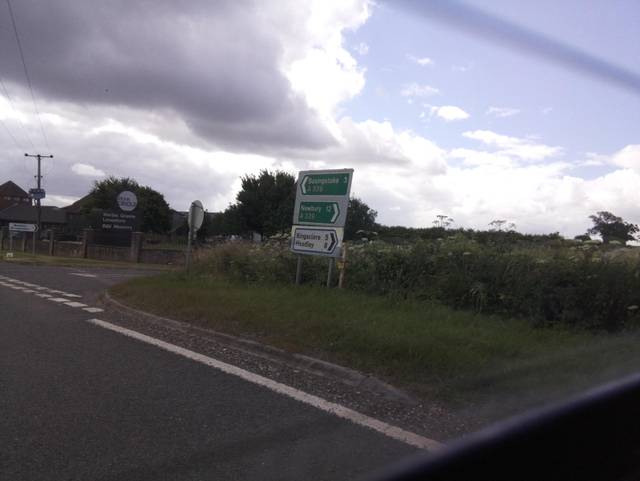
Region: United Kingdom
Coordinates: 51.287, -1.14